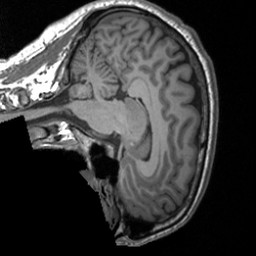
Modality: T1w
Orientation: sagittal
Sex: male
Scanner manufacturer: siemens
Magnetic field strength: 3 T
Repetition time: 1.9 s
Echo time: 0.00226 s